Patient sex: M
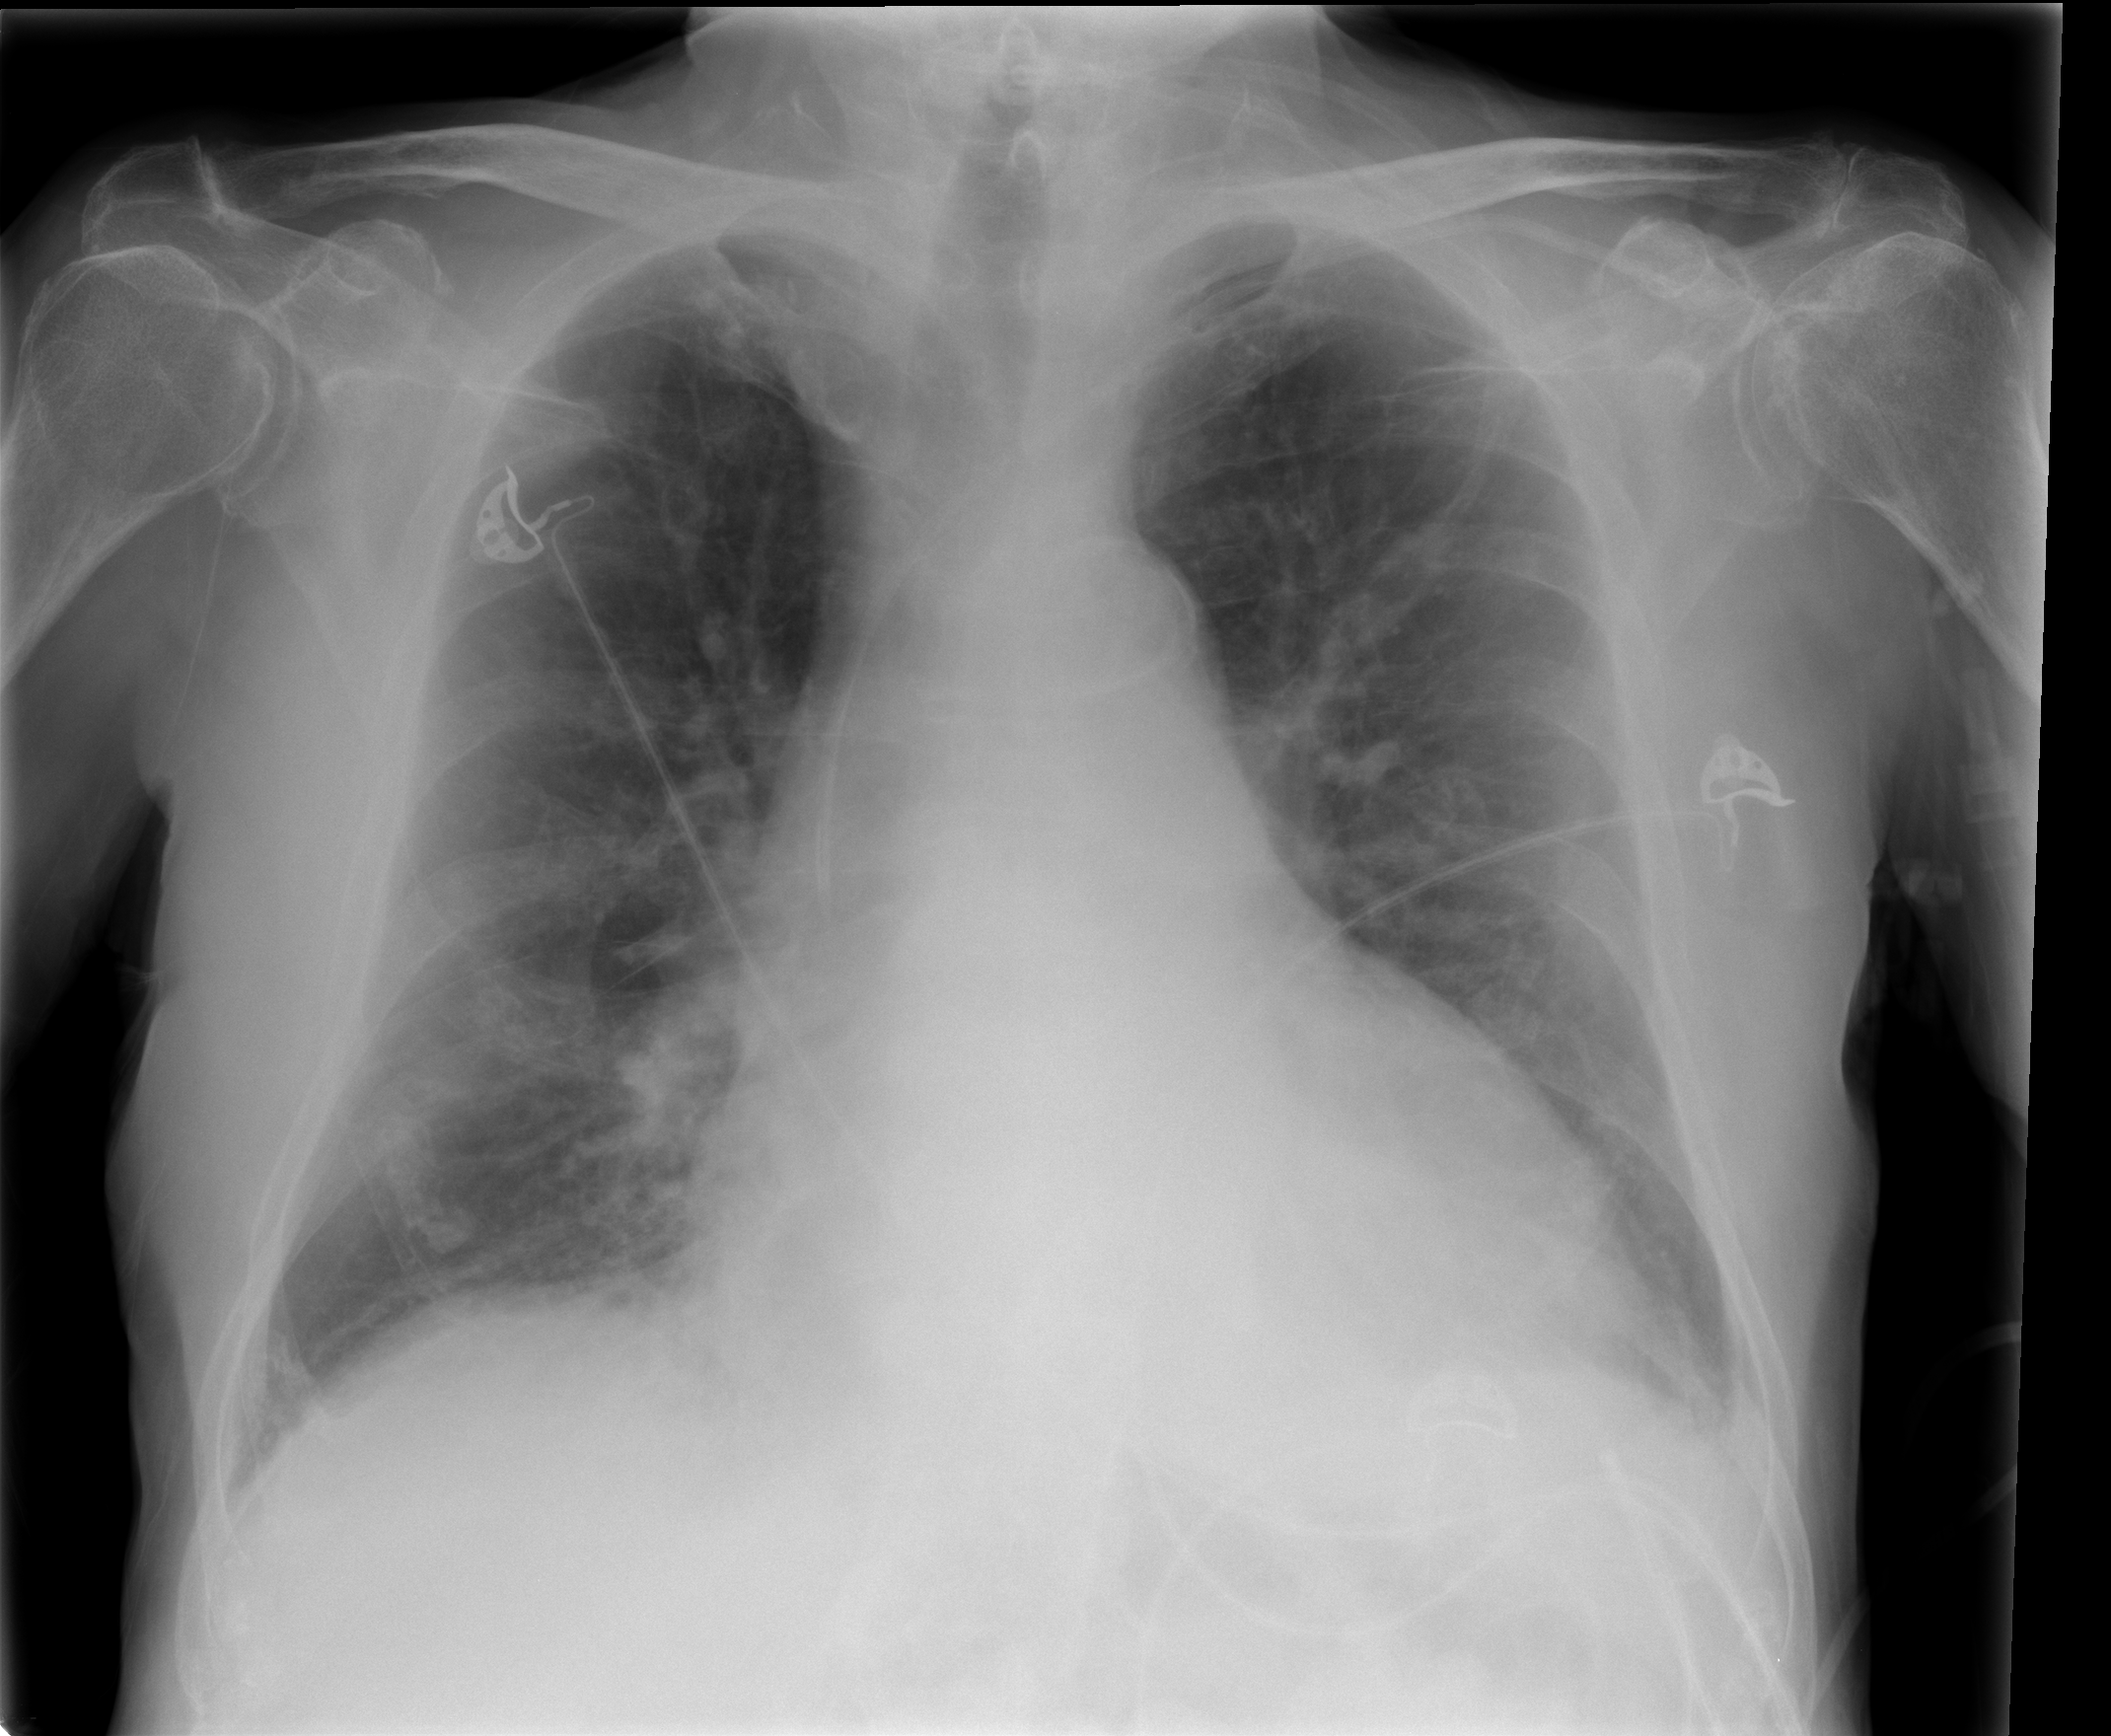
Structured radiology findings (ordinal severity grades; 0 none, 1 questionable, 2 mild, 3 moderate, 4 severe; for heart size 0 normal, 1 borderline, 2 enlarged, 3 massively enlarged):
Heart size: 2
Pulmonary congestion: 2
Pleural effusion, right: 1
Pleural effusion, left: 2
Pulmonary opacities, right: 1
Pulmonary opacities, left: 0
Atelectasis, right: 2
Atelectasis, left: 2